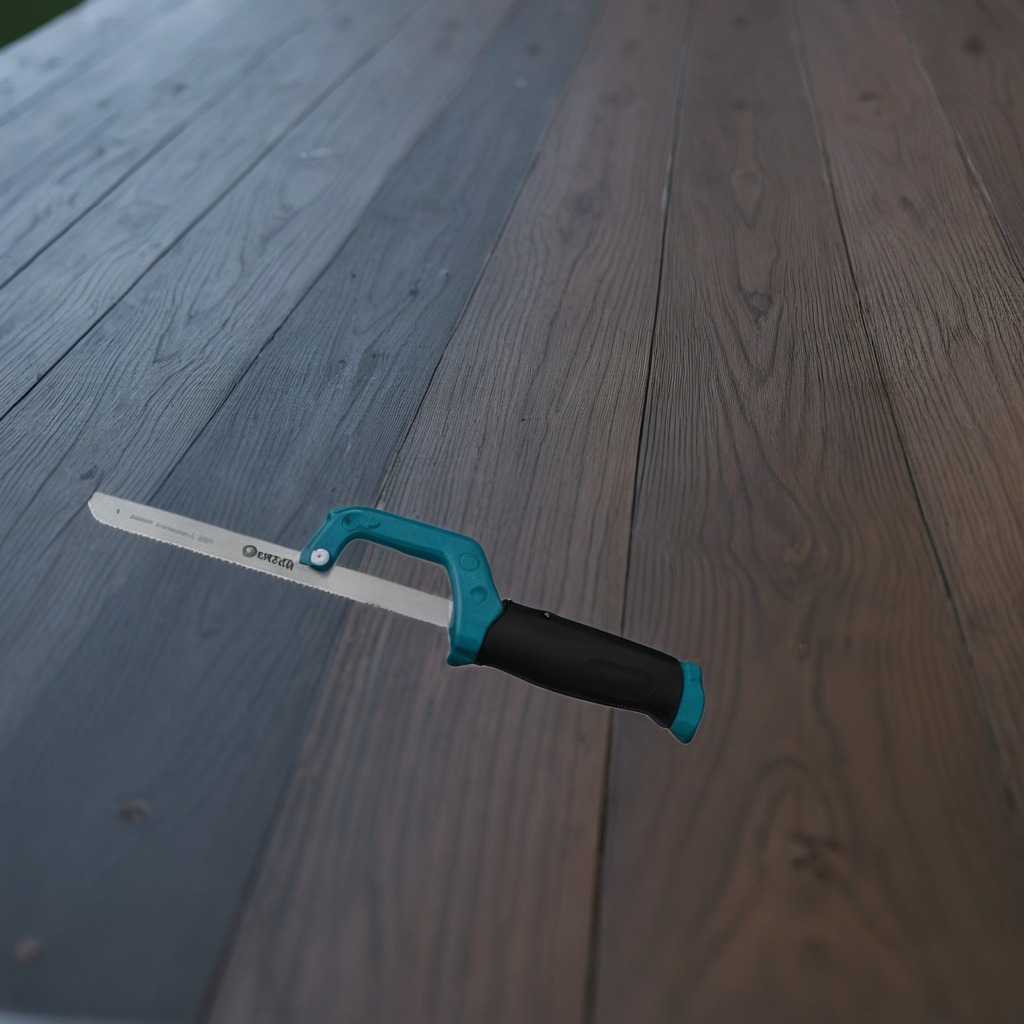
A metal saw is lying on the table.